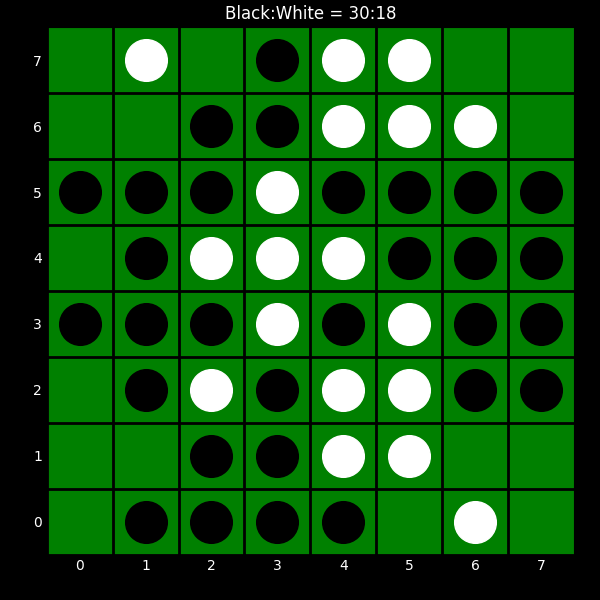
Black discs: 30
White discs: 18